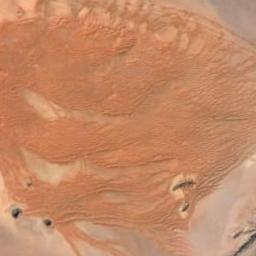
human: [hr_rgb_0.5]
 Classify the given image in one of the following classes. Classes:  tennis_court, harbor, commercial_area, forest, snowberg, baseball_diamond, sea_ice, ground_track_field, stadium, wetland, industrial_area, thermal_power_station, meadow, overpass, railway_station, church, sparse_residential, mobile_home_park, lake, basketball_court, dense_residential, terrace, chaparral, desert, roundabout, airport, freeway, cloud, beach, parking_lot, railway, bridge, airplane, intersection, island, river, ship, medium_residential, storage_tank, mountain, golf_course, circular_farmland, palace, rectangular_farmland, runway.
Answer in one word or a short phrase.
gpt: desert